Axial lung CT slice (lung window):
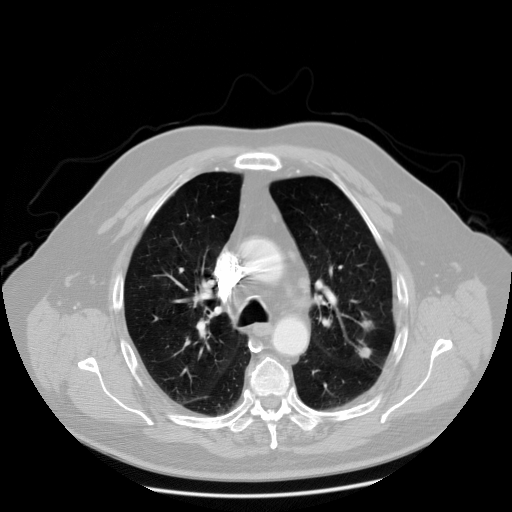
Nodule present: yes
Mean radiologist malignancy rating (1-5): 4